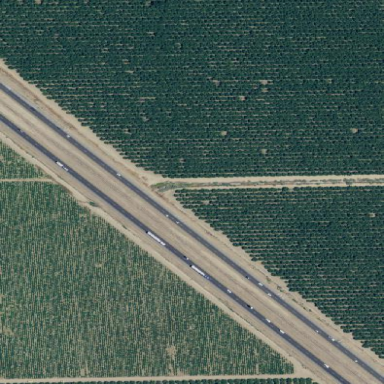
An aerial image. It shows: Almond orchard with rows of almond trees.